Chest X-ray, PA view. Patient: 68 years old, sex M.
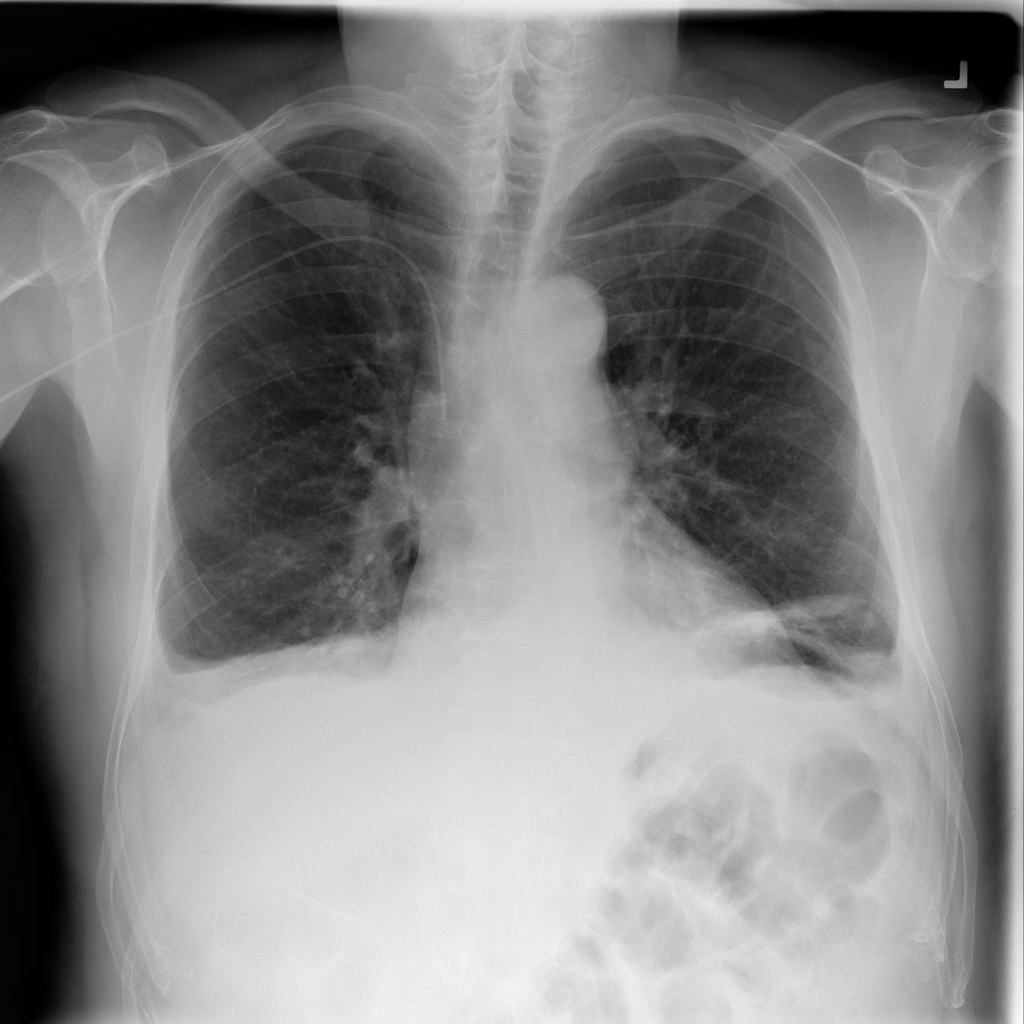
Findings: Atelectasis, Effusion